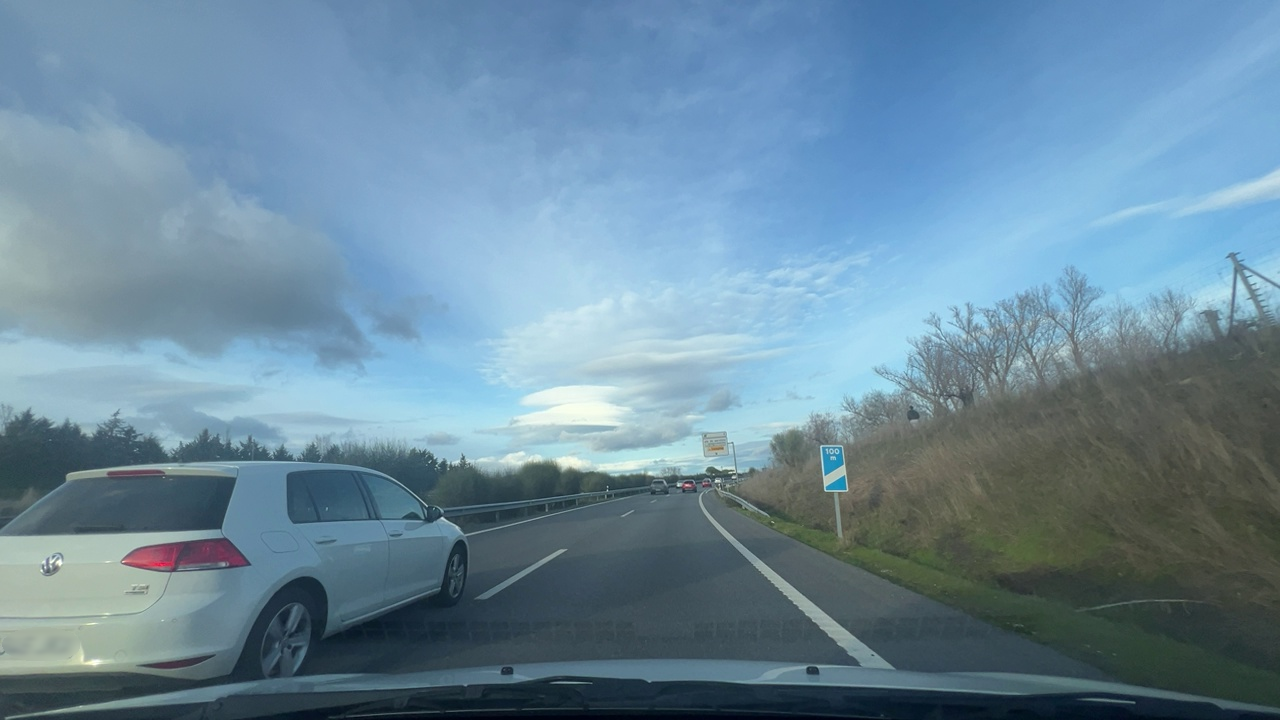
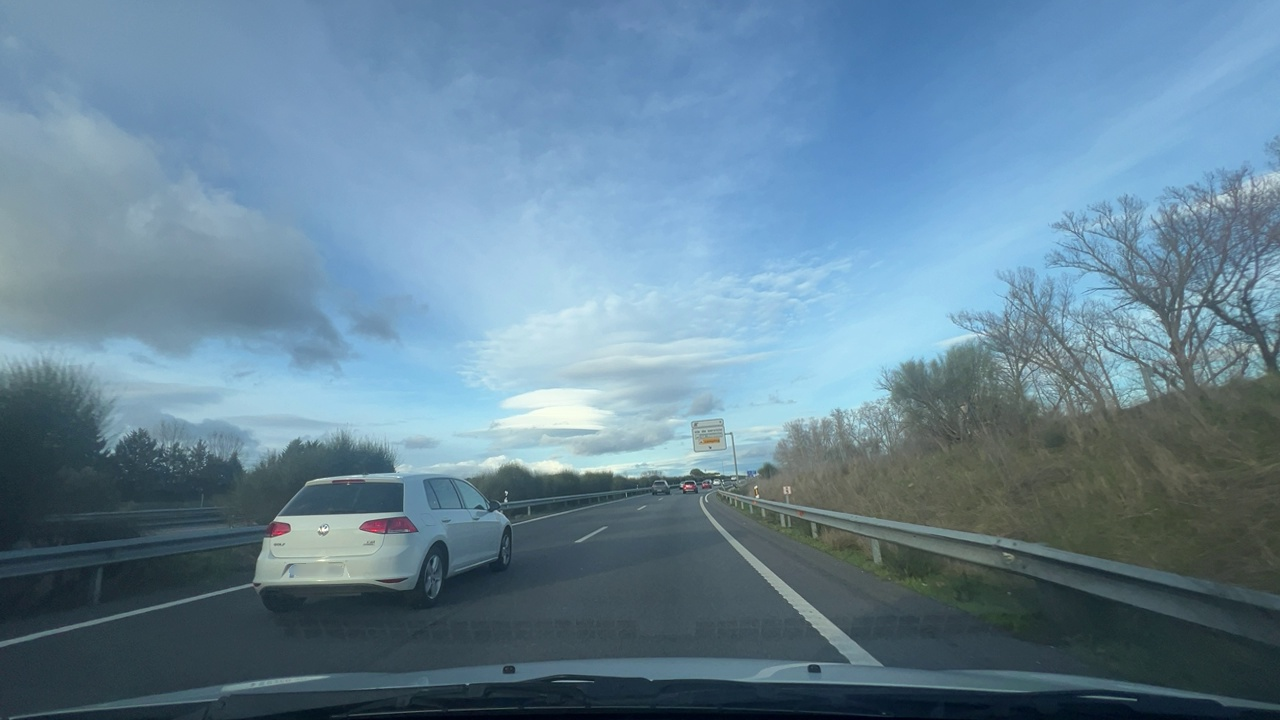
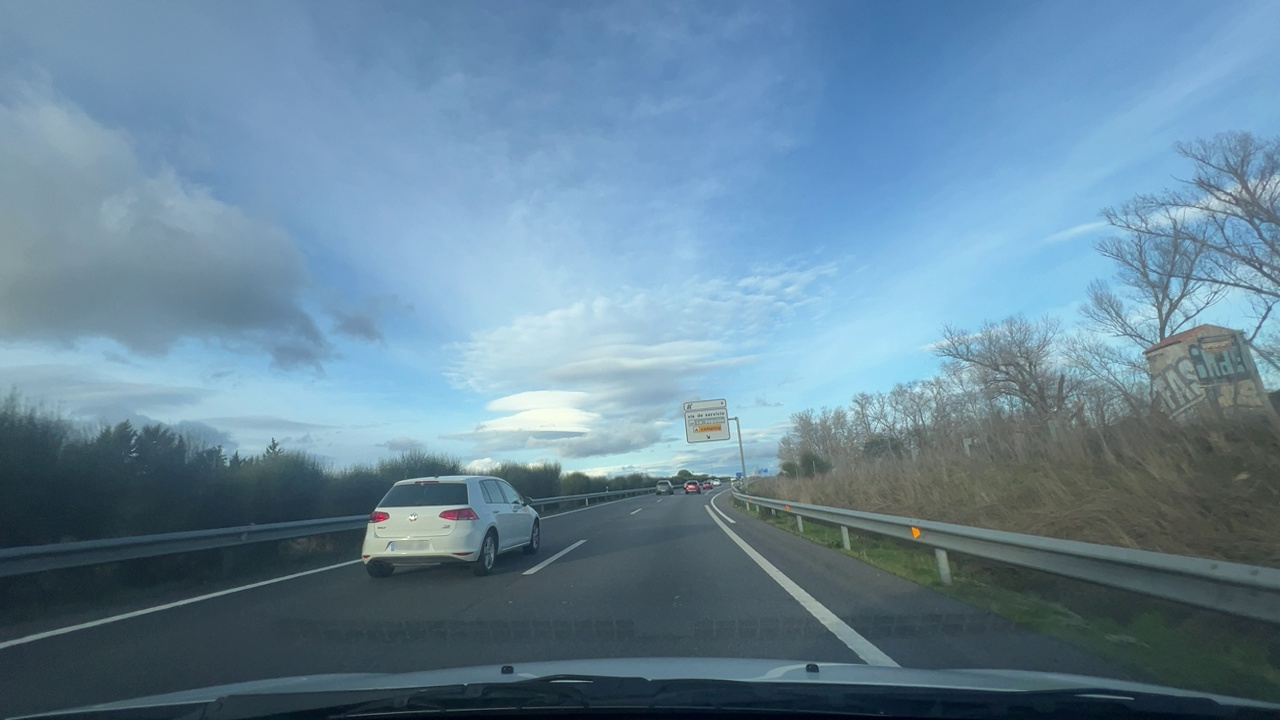
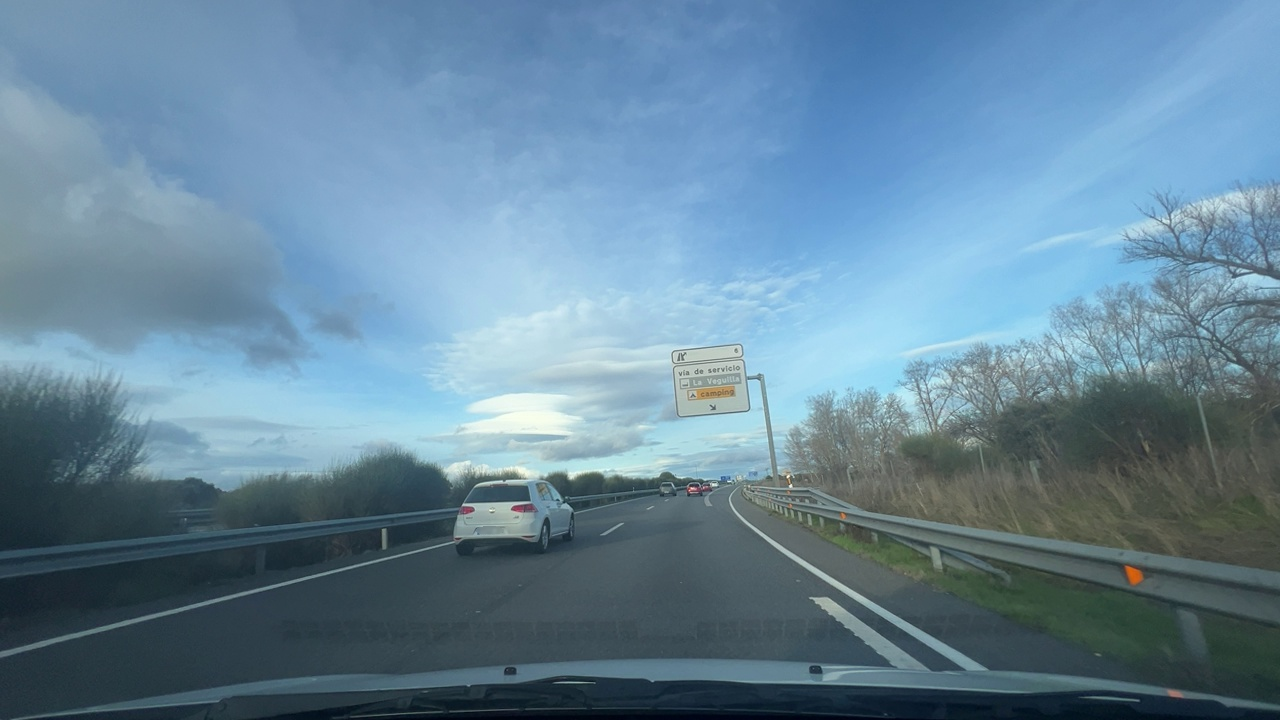
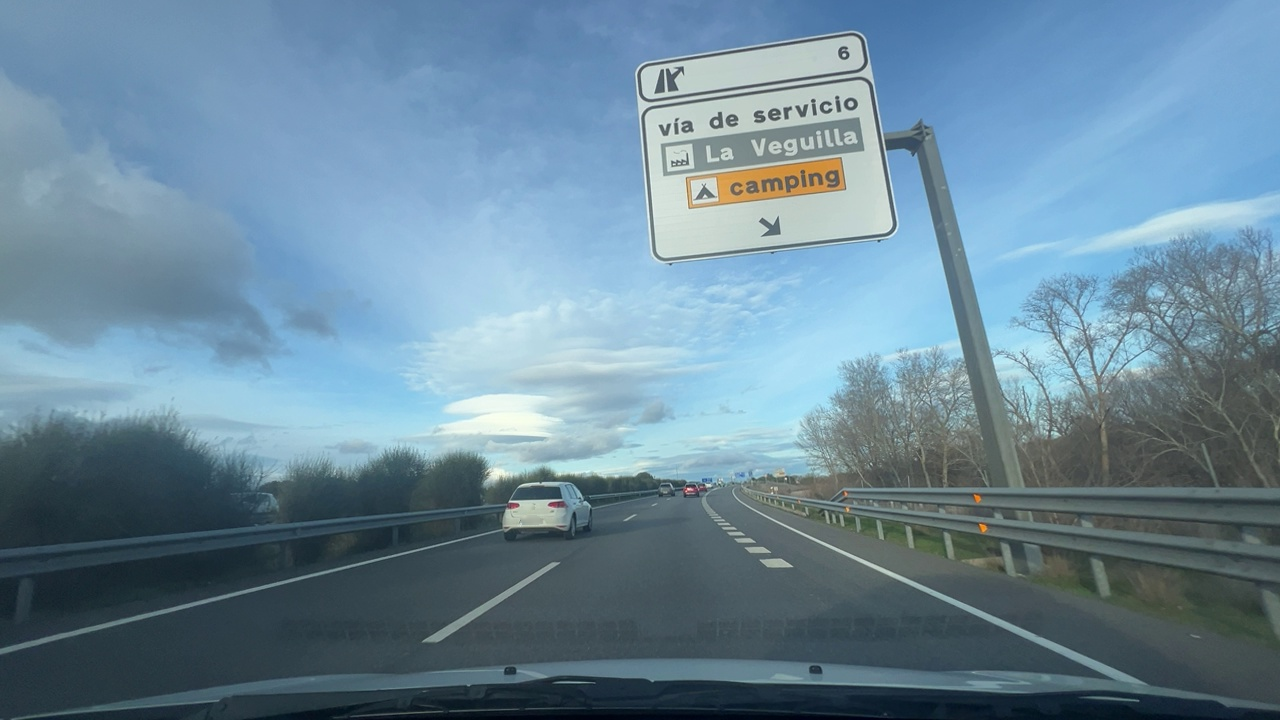
Situation: empty
Question: Is a temporary reduced speed limit sign visible in the scene?
Answer: No
Reasoning: There are no visible construction signs, cones, temporary signals, or lane closures in the scene.

Situation: empty
Question: Is there any discontinuity in the ego lane ahead?
Answer: No
Reasoning: All lane markings are standard white or permanent markings, with no temporary yellow lines visible.

Situation: empty
Question: Is any vehicle or pedestrian crossing the path of the ego vehicle from a different direction?
Answer: No
Reasoning: The ego lane width and position remain unchanged, with no lateral shift or narrowing from construction.

Situation: empty
Question: Is there a vehicle ahead in the ego lane traveling in the same direction as the ego vehicle?
Answer: No
Reasoning: No physical objects indicating construction are visible; the roadway appears normal.